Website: lowes
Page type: billing-address
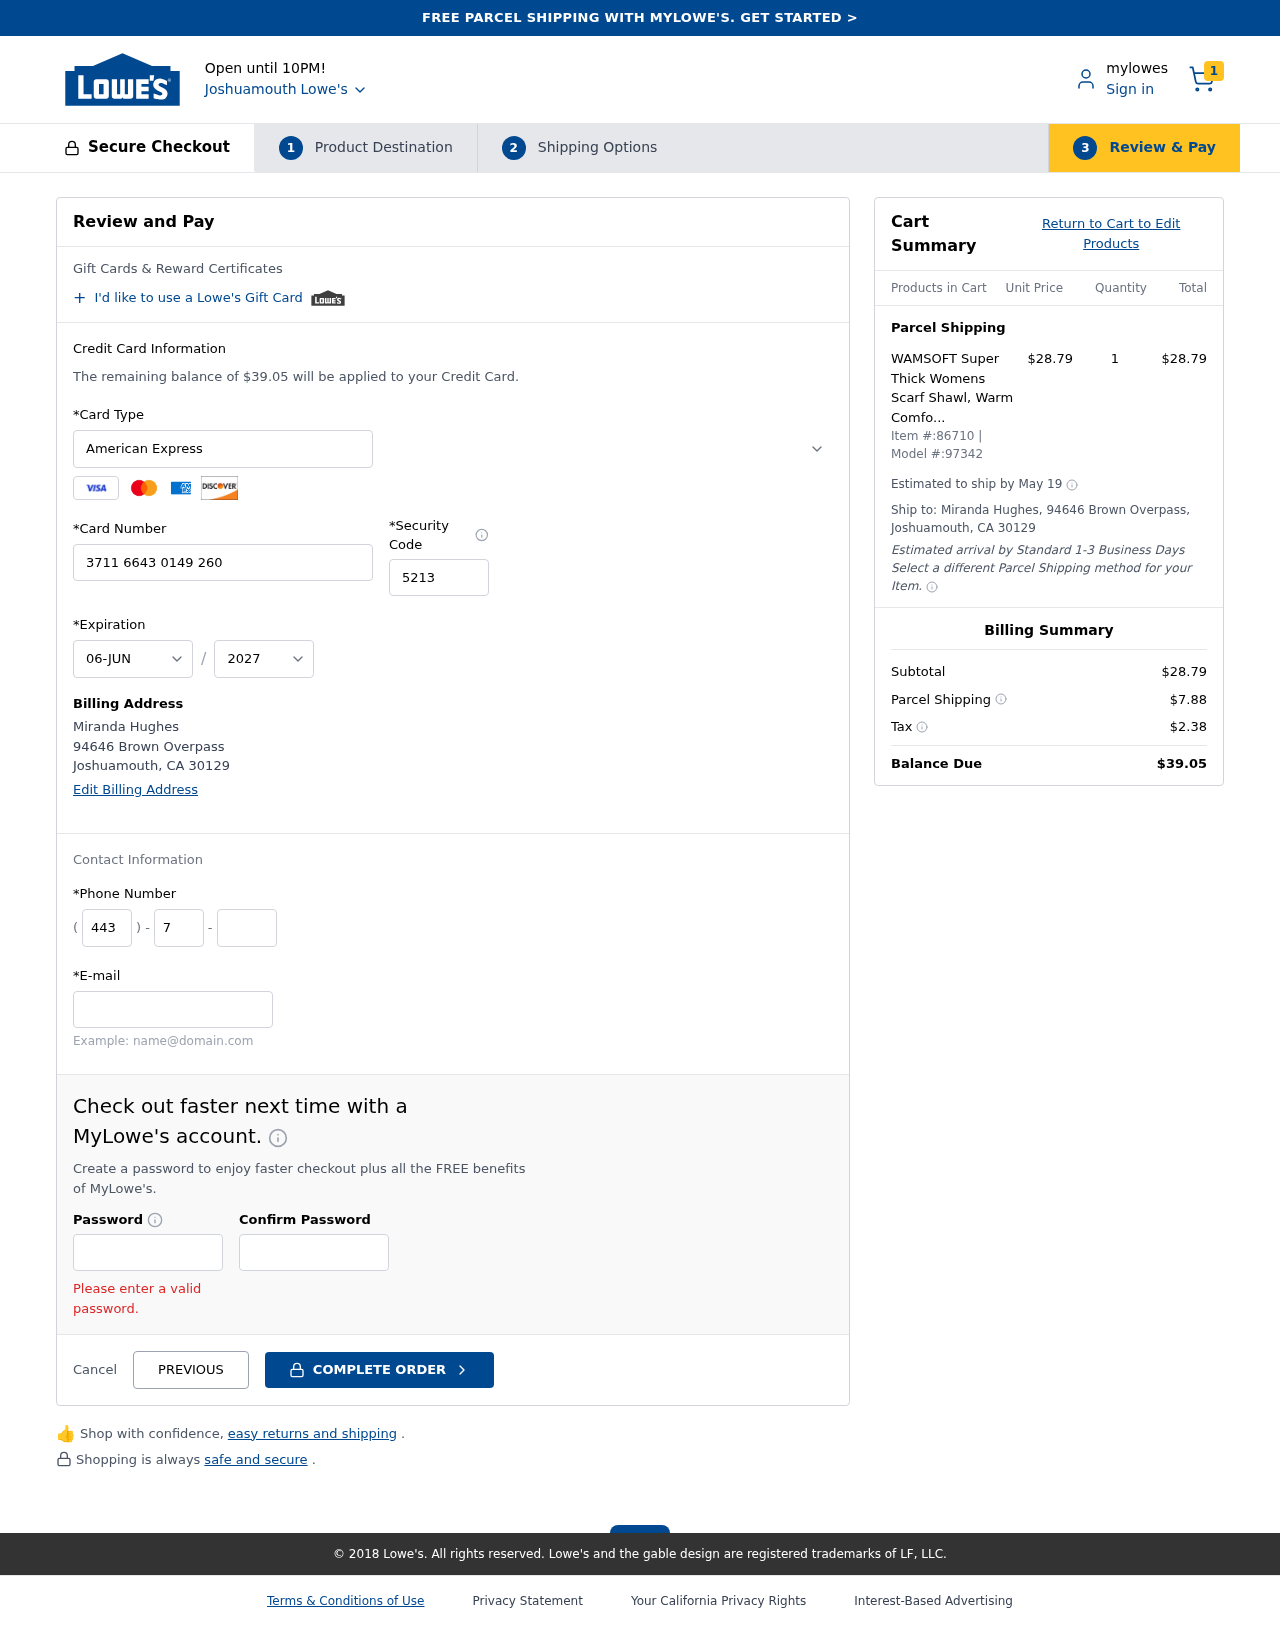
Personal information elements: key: PII_CARD_CVV
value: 5213
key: PII_CARD_EXPIRY_MONTH
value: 06
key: PII_CARD_EXPIRY_YEAR
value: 27
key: PII_CARD_NUMBER
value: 3711 6643 0149 260
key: PII_CARD_TYPE
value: American Express
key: PII_CITY
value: Joshuamouth
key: PII_CITY_STATE_ZIP
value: Joshuamouth, CA 30129
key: PII_EMAIL
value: miranda_hughes@hotmail.com
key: PII_FULLNAME
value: Miranda Hughes
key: PII_PHONE_AREA
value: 443
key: PII_PHONE_PREFIX
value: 714
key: PII_PHONE_SUFFIX
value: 1003
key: PII_STREET
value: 94646 Brown Overpass
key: PII_FULLNAME2
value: Miranda Hughes
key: PII_STATE_ABBR
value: CA
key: PII_POSTCODE
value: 30129
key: PII_POSTCODE_FULL
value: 30129
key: PII_CITY_STATE
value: Joshuamouth, CA
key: PII_POSTCODE_NUMERIC
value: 30129
Product elements: key: PRODUCT1_NAME
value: WAMSOFT Super Thick Womens Scarf Shawl, Warm Comfortable 3X Thick Spring Soft Rainbow Cashmere Large
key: PRODUCT1_PRICE
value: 28.79
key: PRODUCT1_QUANTITY
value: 1
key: PRODUCT_ITEM_NUMBER
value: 86710
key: PRODUCT_MODEL_NUMBER
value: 97342
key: PRODUCT1_LINE_TOTAL
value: $28.79
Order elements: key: ORDER_NUM_ITEMS
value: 1
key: ORDER_TOTAL
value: $39.05
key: ORDER_SHIPPING_DATE
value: May 19
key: ORDER_SUBTOTAL
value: $28.79
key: ORDER_SHIPPING_COST
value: $7.88
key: ORDER_TAX
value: $2.38